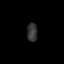
Tissue: prostate
Cell type: T cells
Senescence score: 0.3151
Nuclear area (px): 190
Mean DAPI intensity: 52.374